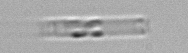
Label: Cerataulina_pelagica